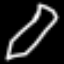
Label: pencil